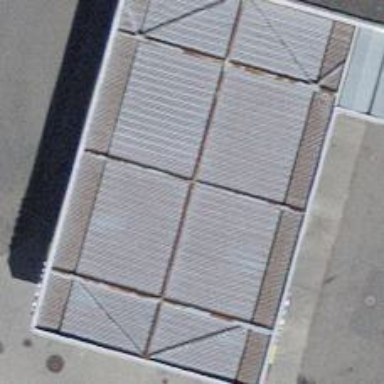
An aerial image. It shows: Fuel station.